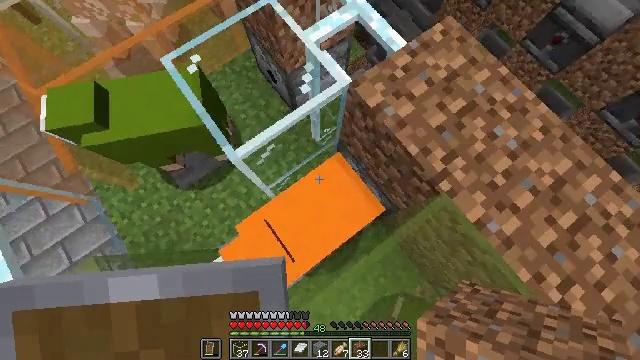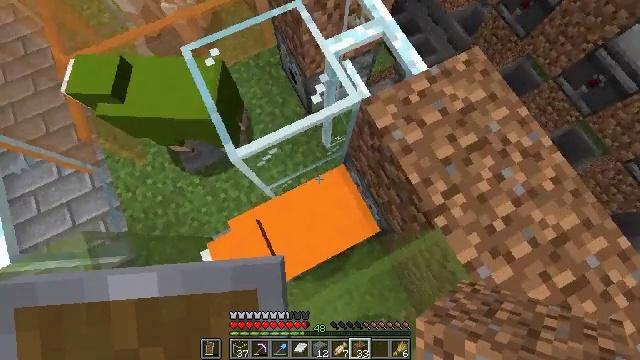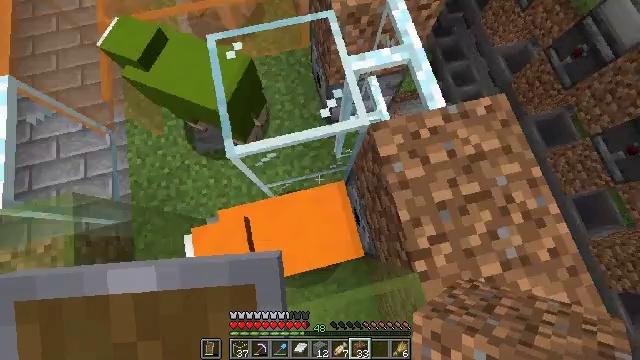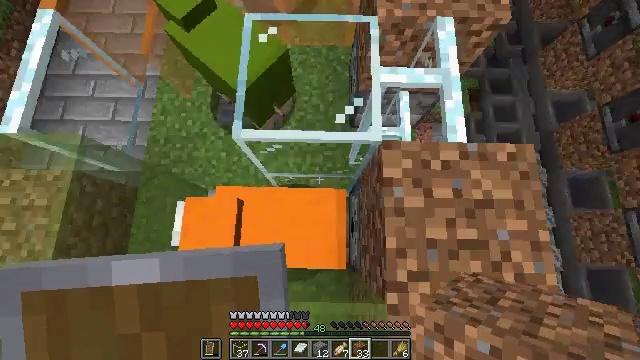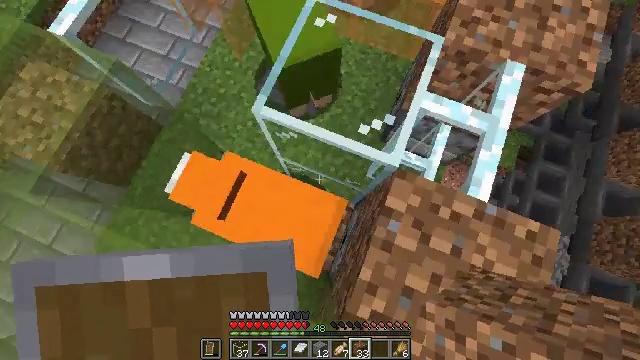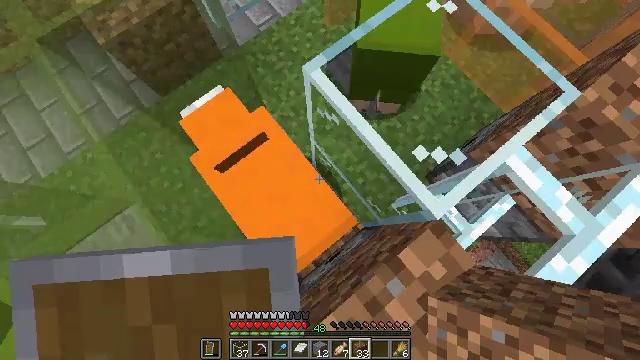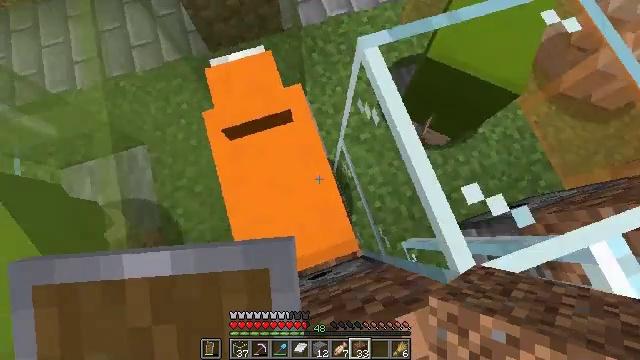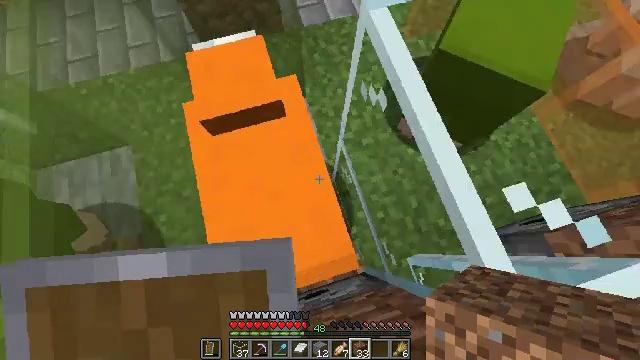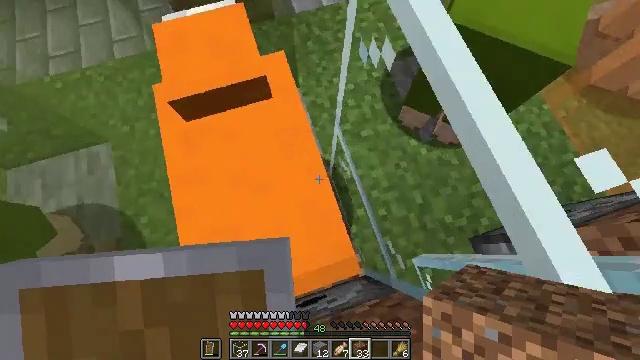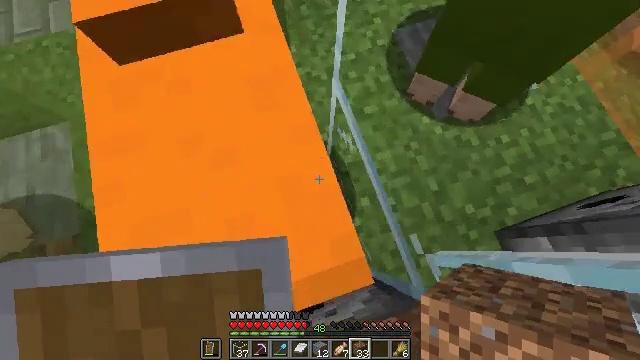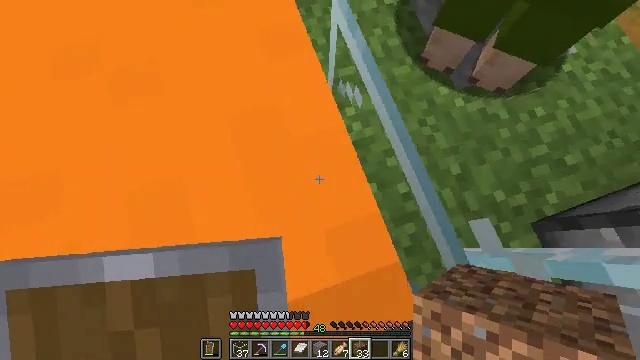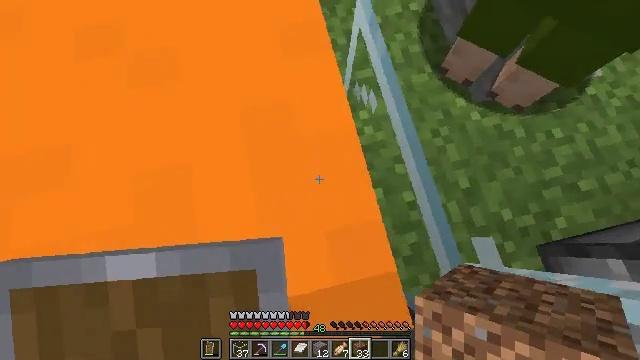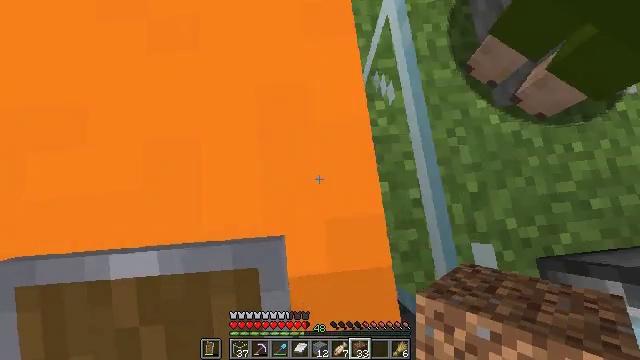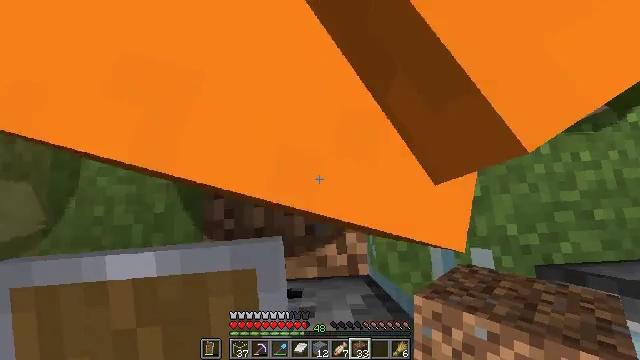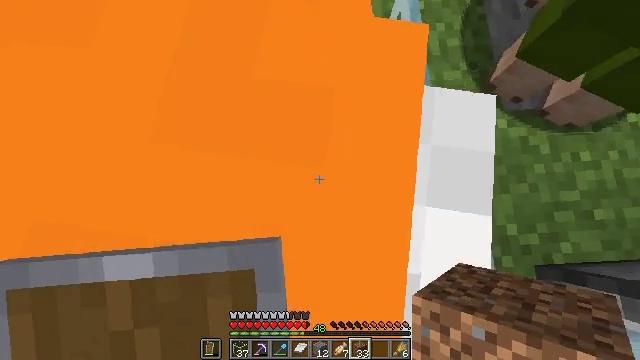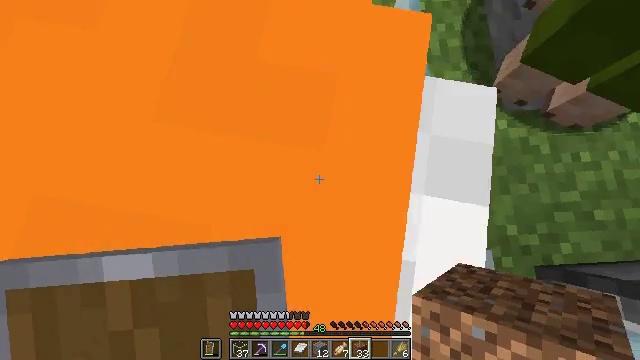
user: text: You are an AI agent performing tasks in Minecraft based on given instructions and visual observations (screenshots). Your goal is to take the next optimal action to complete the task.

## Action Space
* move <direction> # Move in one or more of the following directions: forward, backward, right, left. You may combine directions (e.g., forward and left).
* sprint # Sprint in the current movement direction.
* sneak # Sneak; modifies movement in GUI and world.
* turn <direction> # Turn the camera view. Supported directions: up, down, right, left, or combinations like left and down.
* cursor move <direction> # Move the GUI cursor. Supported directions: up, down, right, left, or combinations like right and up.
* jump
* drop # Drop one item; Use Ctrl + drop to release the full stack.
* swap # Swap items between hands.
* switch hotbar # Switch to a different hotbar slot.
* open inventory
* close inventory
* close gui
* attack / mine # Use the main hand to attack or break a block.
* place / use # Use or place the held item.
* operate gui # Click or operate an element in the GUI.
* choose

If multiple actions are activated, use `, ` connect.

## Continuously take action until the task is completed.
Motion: motion action
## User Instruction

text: Break the glass block.
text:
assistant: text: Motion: move forward and move right, turn left
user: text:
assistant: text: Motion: move forward and move right, turn left
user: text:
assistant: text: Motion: move forward and move right, turn left and down
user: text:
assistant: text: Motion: move right, turn left
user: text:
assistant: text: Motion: turn left
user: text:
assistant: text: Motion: turn left and up
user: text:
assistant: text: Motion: turn left and up
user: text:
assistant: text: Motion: turn right
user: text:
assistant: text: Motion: no_op
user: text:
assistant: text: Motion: no_op
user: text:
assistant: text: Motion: turn left
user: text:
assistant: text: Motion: turn left and down
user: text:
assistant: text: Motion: turn left and down
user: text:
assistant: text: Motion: no_op
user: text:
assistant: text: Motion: no_op
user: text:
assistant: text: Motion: move left
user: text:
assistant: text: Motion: move back and move left
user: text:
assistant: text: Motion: move back and move left, turn up
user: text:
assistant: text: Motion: move back and move left, turn right and up
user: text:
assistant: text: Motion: move left, turn right and up
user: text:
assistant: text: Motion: turn right and up
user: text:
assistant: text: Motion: turn right and up
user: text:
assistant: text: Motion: turn right and up
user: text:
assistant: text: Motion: turn right and up
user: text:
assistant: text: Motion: turn right
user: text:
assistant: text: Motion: turn right
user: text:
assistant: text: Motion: no_op
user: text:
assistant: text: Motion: no_op
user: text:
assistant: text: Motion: no_op
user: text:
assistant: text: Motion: no_op